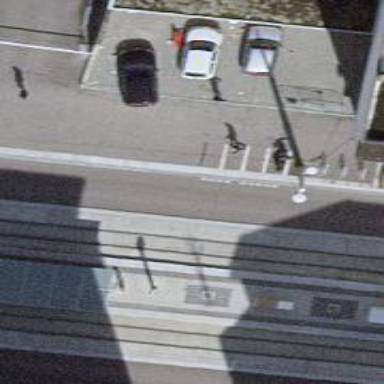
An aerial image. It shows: Bicycle parking area with bollard.